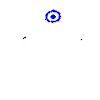
Particle: electron